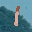
Label: 1